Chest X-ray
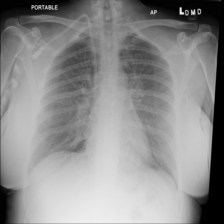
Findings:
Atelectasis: negative
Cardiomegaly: negative
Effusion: negative
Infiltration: positive
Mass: negative
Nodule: negative
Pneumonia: negative
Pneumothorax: negative
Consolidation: negative
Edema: positive
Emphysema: negative
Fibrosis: negative
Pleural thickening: negative
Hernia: negative